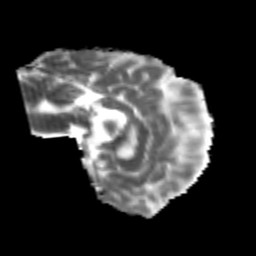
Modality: MD
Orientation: sagittal
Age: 20
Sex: male
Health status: healthy
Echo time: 0.074 s